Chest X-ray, AP view. Patient: 21 years old, sex M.
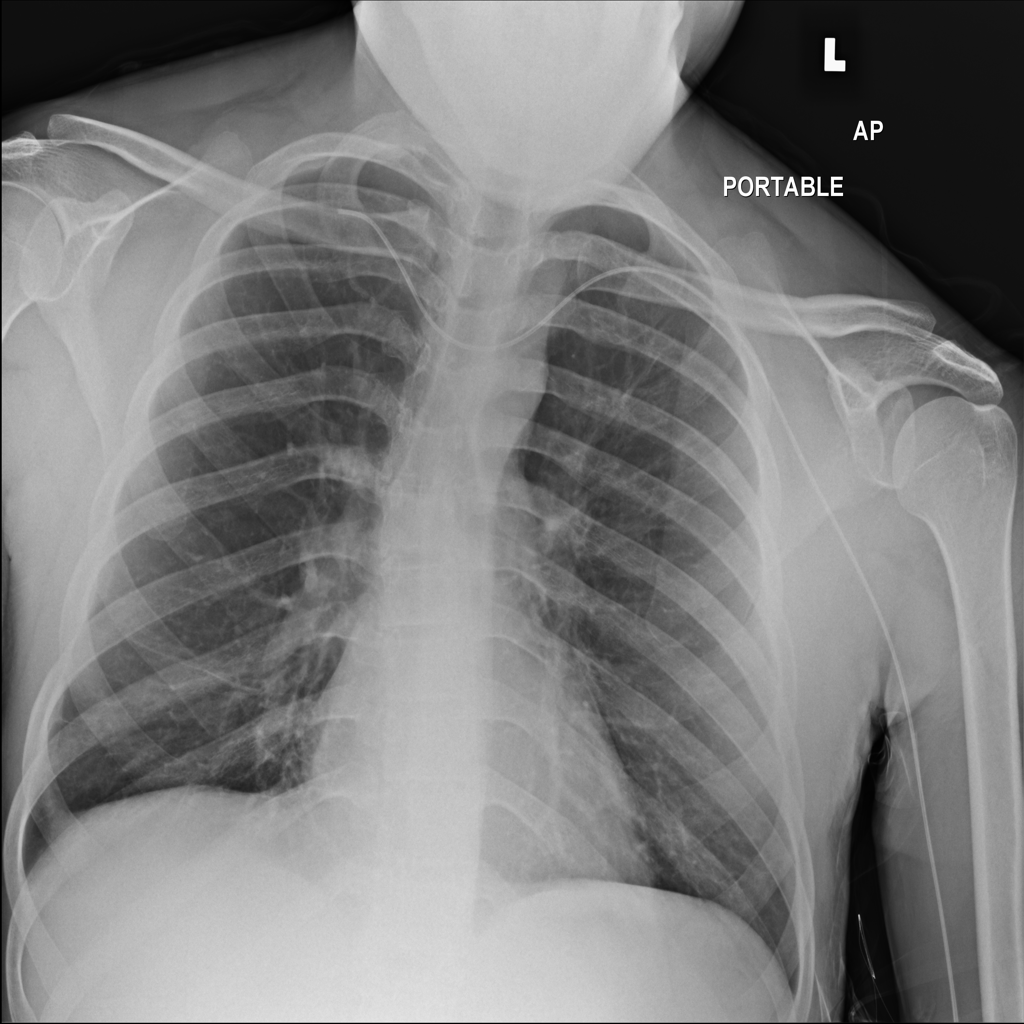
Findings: No Finding